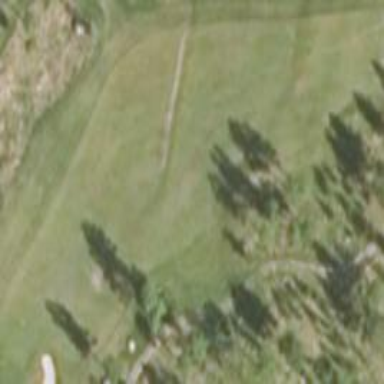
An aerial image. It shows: Golf fairway in the image.